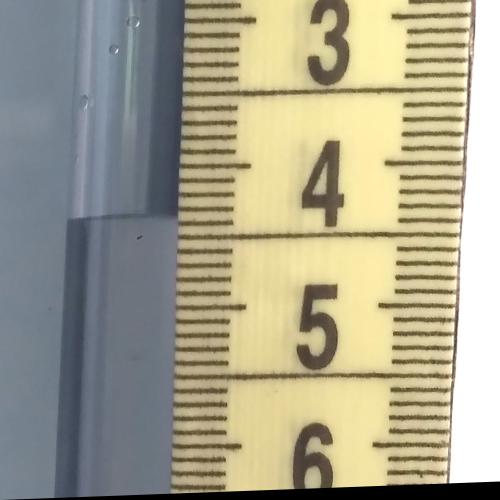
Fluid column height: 4.4 cm